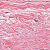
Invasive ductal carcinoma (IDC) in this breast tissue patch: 0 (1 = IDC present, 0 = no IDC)